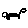
Label: cat